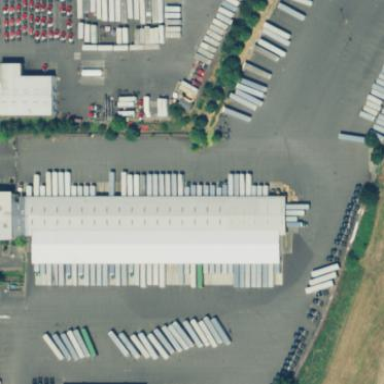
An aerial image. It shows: Industrial area focused on logistics.